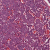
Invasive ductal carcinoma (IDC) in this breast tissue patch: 1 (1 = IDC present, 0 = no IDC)